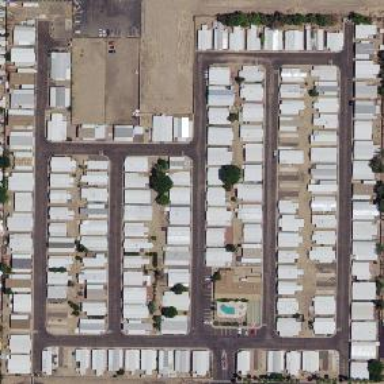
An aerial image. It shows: Residential area known as trailer park.